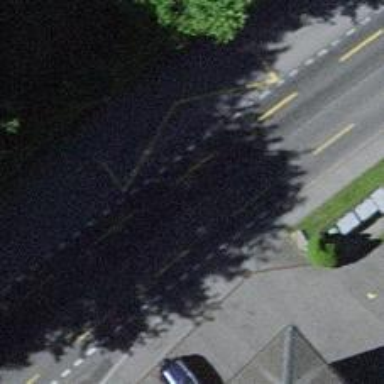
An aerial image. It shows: Secondary road with separate cycle lane on both sides.